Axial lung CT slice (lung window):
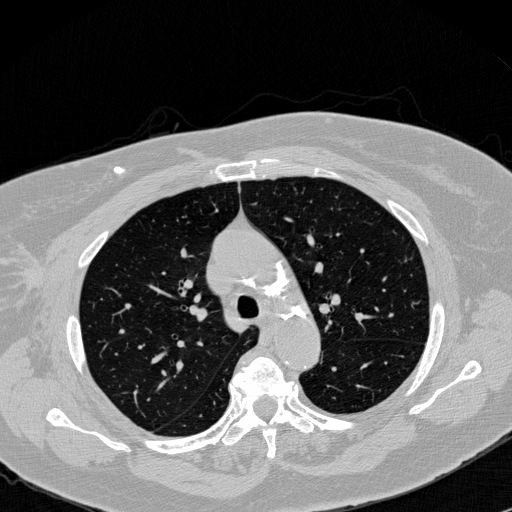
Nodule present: no